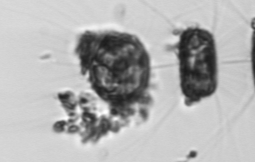
Label: Thalassiosira_TAG_external_detritus